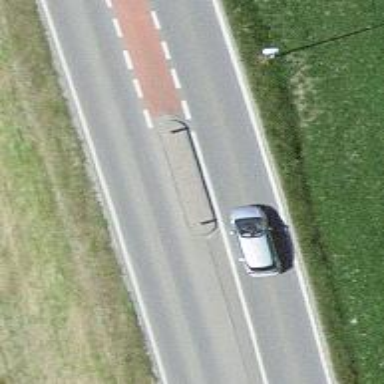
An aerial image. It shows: Primary highway.